Field crop: tomato
Growth stage: 2
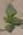
Species: solanum